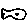
Label: fish